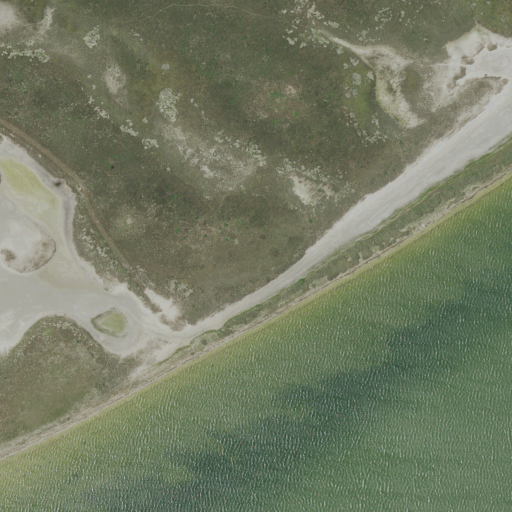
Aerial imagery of cape in Texas named Point of Rocks containing open water, shrub, grassland, and herbaceous wetlands